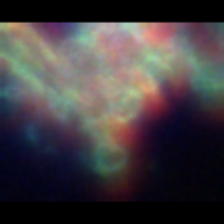
Taxon: Diatom_aggregate
Group: Diatoms